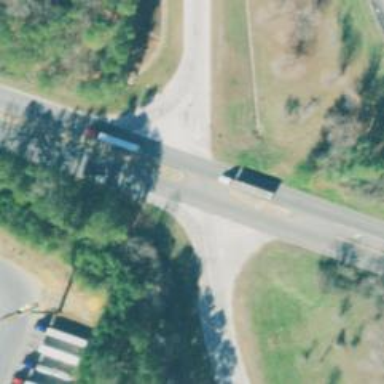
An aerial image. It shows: Road with stop sign.